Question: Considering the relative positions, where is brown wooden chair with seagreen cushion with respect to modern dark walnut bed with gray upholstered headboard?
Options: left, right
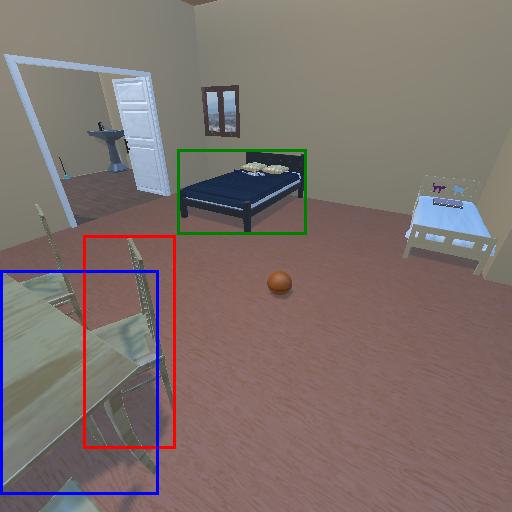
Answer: left